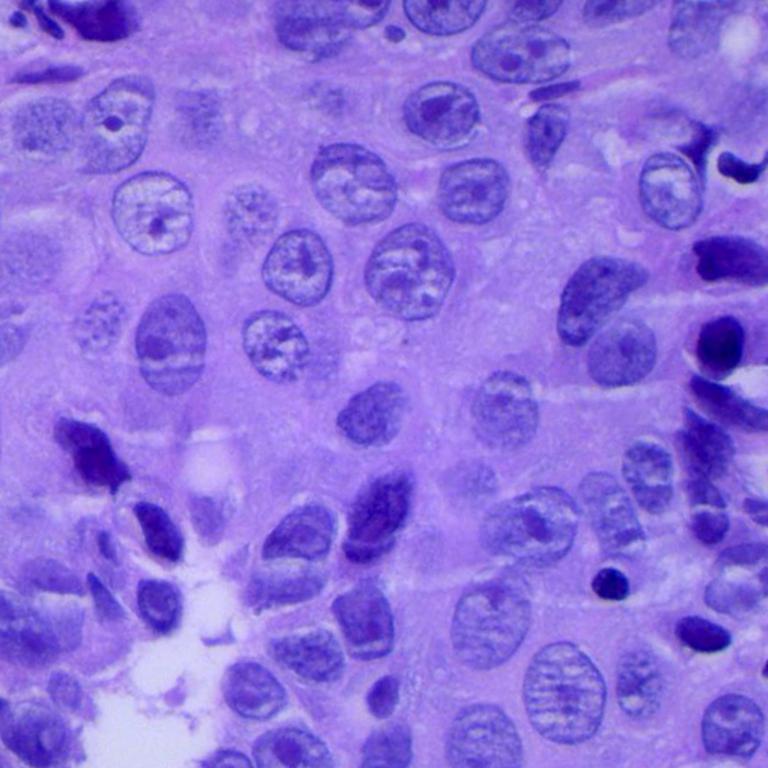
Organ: lung
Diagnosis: squamous carcinomas